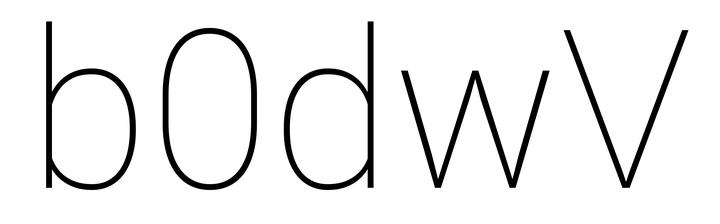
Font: Roboto_Thin